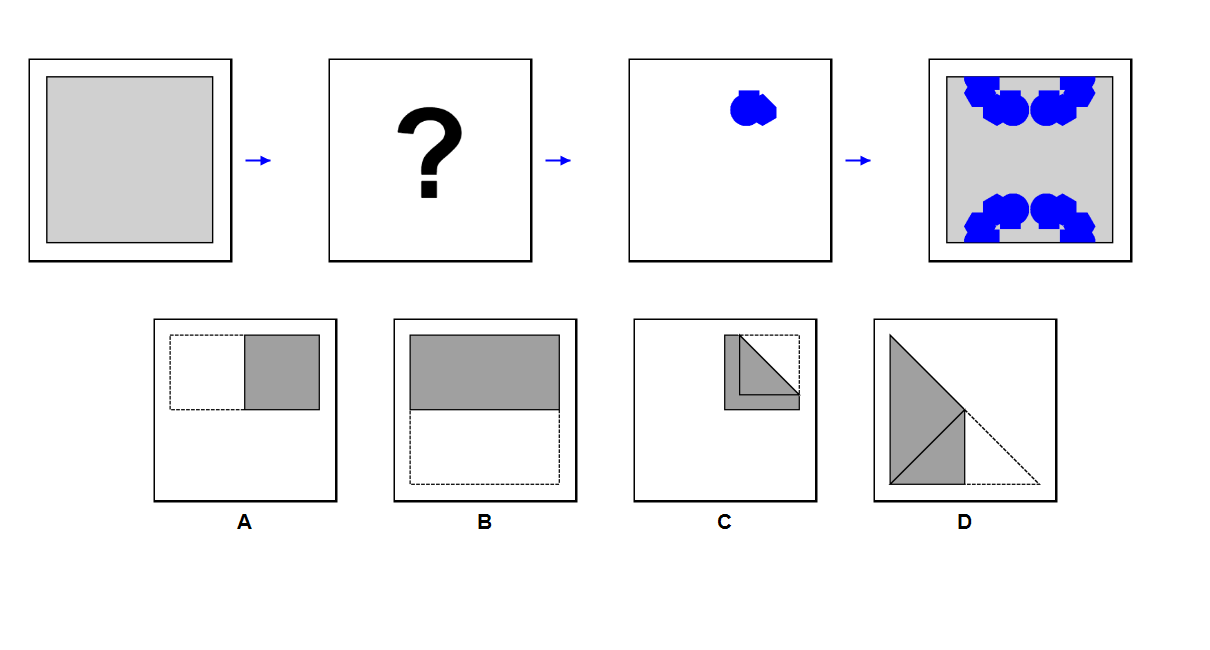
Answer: D